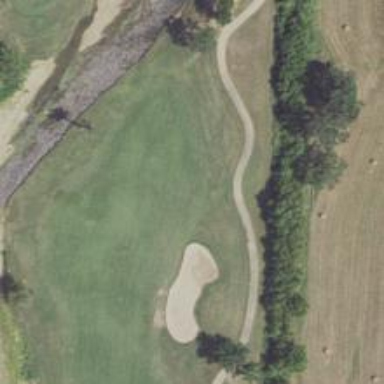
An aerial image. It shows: Golf hole.